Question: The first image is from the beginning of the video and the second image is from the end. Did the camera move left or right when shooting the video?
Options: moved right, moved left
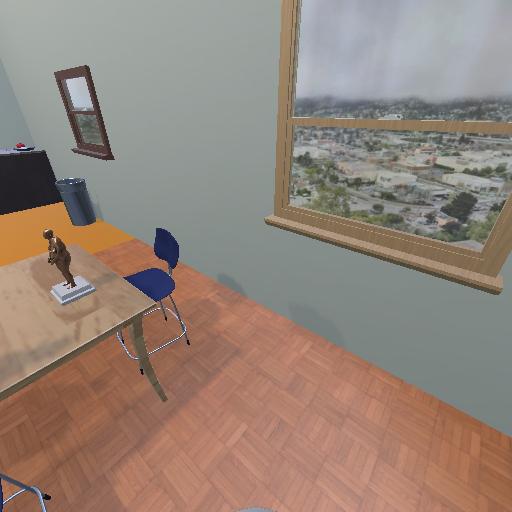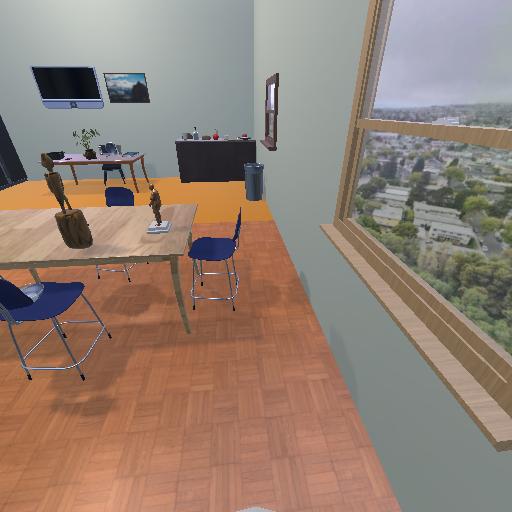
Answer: moved right